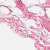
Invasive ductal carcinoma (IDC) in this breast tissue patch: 0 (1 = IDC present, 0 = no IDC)